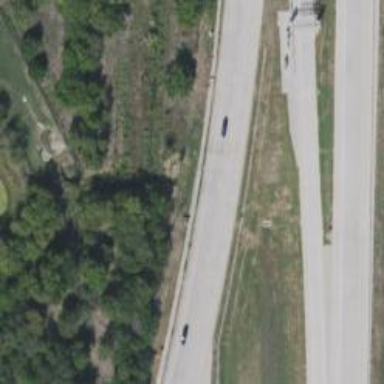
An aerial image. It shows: Secondary road with frontage road alongside.